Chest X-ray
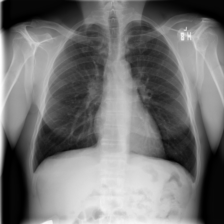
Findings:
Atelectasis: negative
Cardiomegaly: negative
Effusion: negative
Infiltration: negative
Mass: negative
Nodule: negative
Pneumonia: negative
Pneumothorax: negative
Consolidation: negative
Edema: negative
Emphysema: negative
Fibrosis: negative
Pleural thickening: negative
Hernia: negative